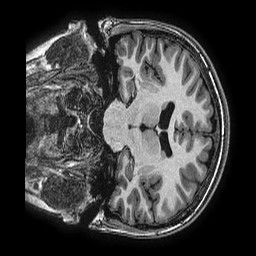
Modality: T1w
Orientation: coronal
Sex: female
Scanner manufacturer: ge
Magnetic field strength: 3 T
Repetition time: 0.0077 s
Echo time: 0.003436 s